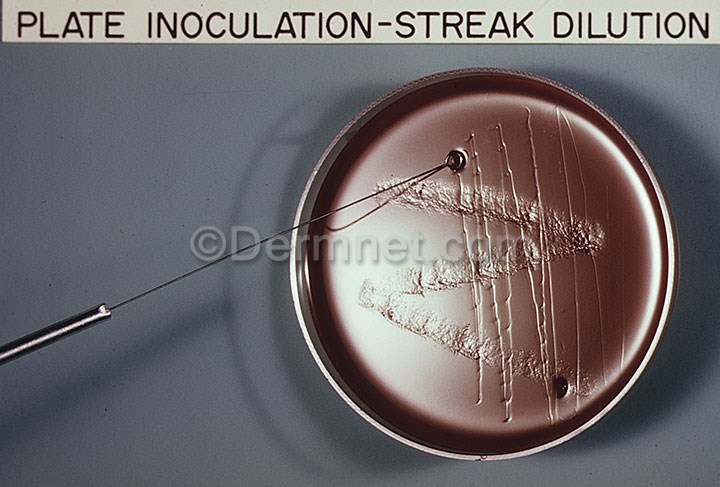
Disease: Herpes HPV and other STDs Photos